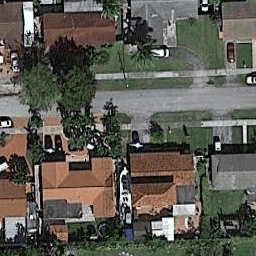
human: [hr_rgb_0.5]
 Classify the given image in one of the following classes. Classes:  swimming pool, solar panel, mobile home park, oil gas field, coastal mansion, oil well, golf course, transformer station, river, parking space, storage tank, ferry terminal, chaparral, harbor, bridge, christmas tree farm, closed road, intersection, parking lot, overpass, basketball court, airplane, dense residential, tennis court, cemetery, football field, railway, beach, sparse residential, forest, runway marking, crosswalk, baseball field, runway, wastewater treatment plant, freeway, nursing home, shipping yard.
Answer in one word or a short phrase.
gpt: dense residential